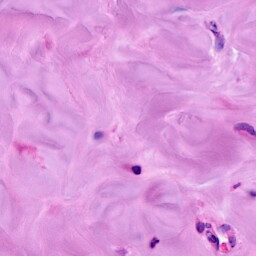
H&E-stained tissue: Breast